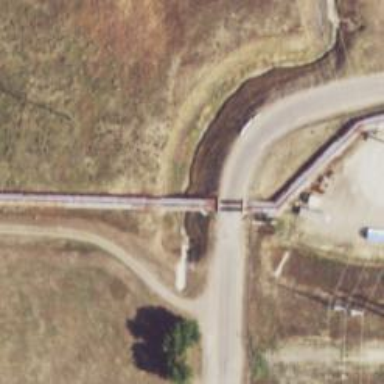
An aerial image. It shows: Culvert tunnel.